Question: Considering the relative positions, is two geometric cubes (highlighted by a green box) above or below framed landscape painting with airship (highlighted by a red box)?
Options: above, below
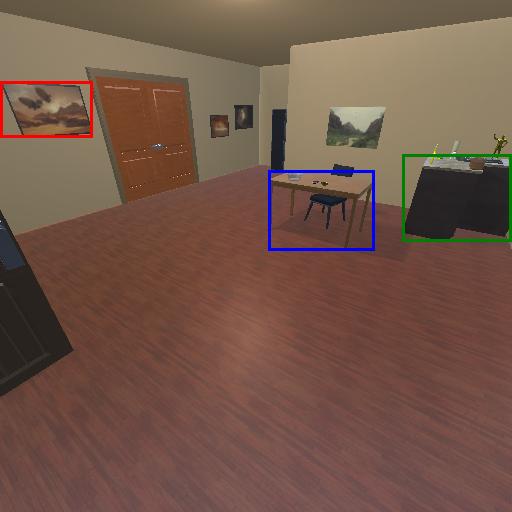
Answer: above